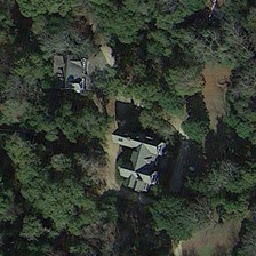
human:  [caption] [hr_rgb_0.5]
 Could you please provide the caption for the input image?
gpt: The green roofed house is under the tree.

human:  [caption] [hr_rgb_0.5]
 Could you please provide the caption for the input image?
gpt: The little green roof house is under the trees.

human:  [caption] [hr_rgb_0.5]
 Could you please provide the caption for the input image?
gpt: two houses stands nearby with trees surrounding them .

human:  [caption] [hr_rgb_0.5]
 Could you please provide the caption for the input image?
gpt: A little green house is under the tree.

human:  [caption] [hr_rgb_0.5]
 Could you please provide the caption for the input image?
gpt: A small house with a green roof under a tree